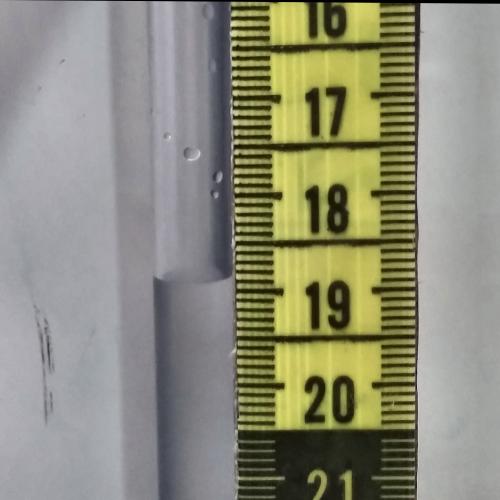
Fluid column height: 18.9 cm